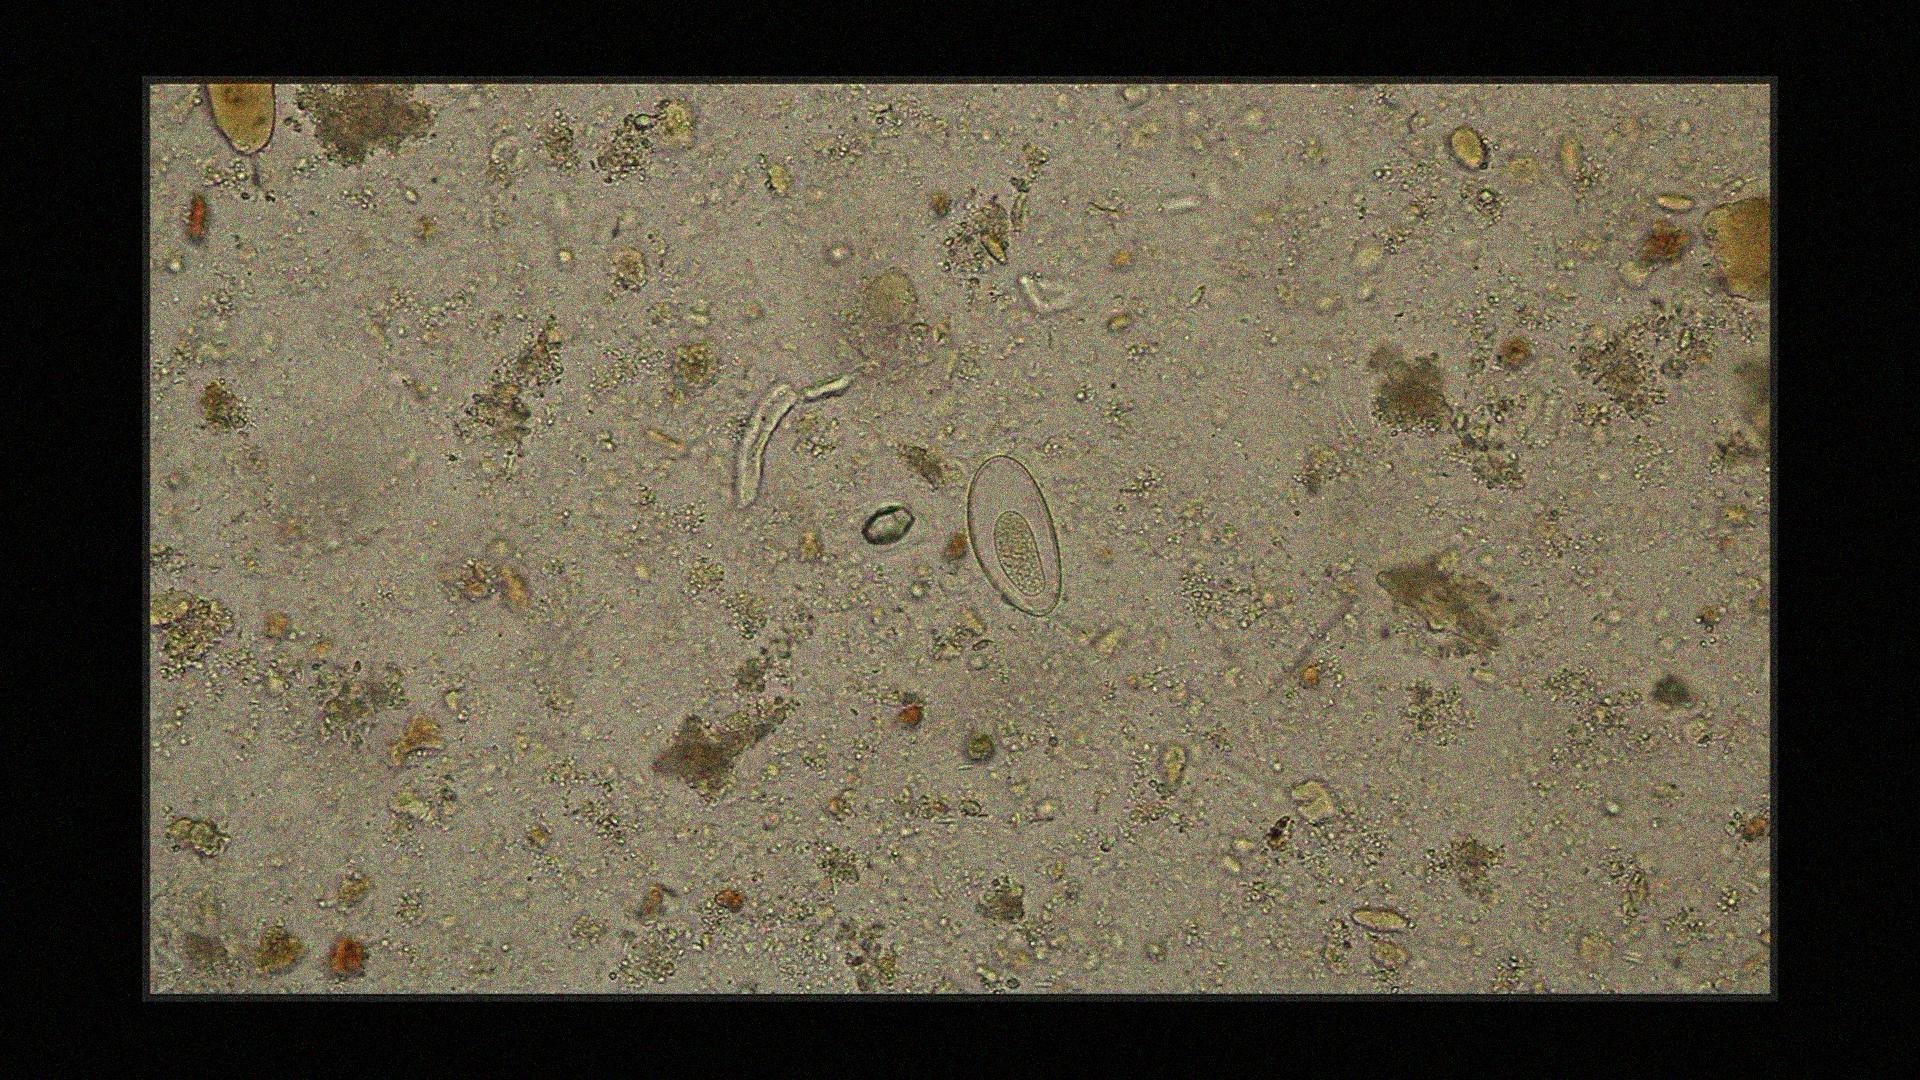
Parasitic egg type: Enterobius vermicularis